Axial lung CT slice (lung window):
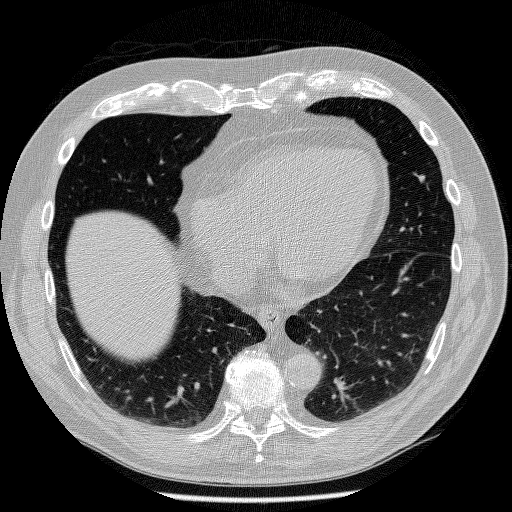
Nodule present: yes
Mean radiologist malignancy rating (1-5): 2.75